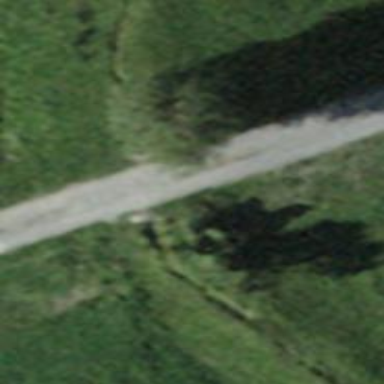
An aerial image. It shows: Culvert tunnel.